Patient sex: M
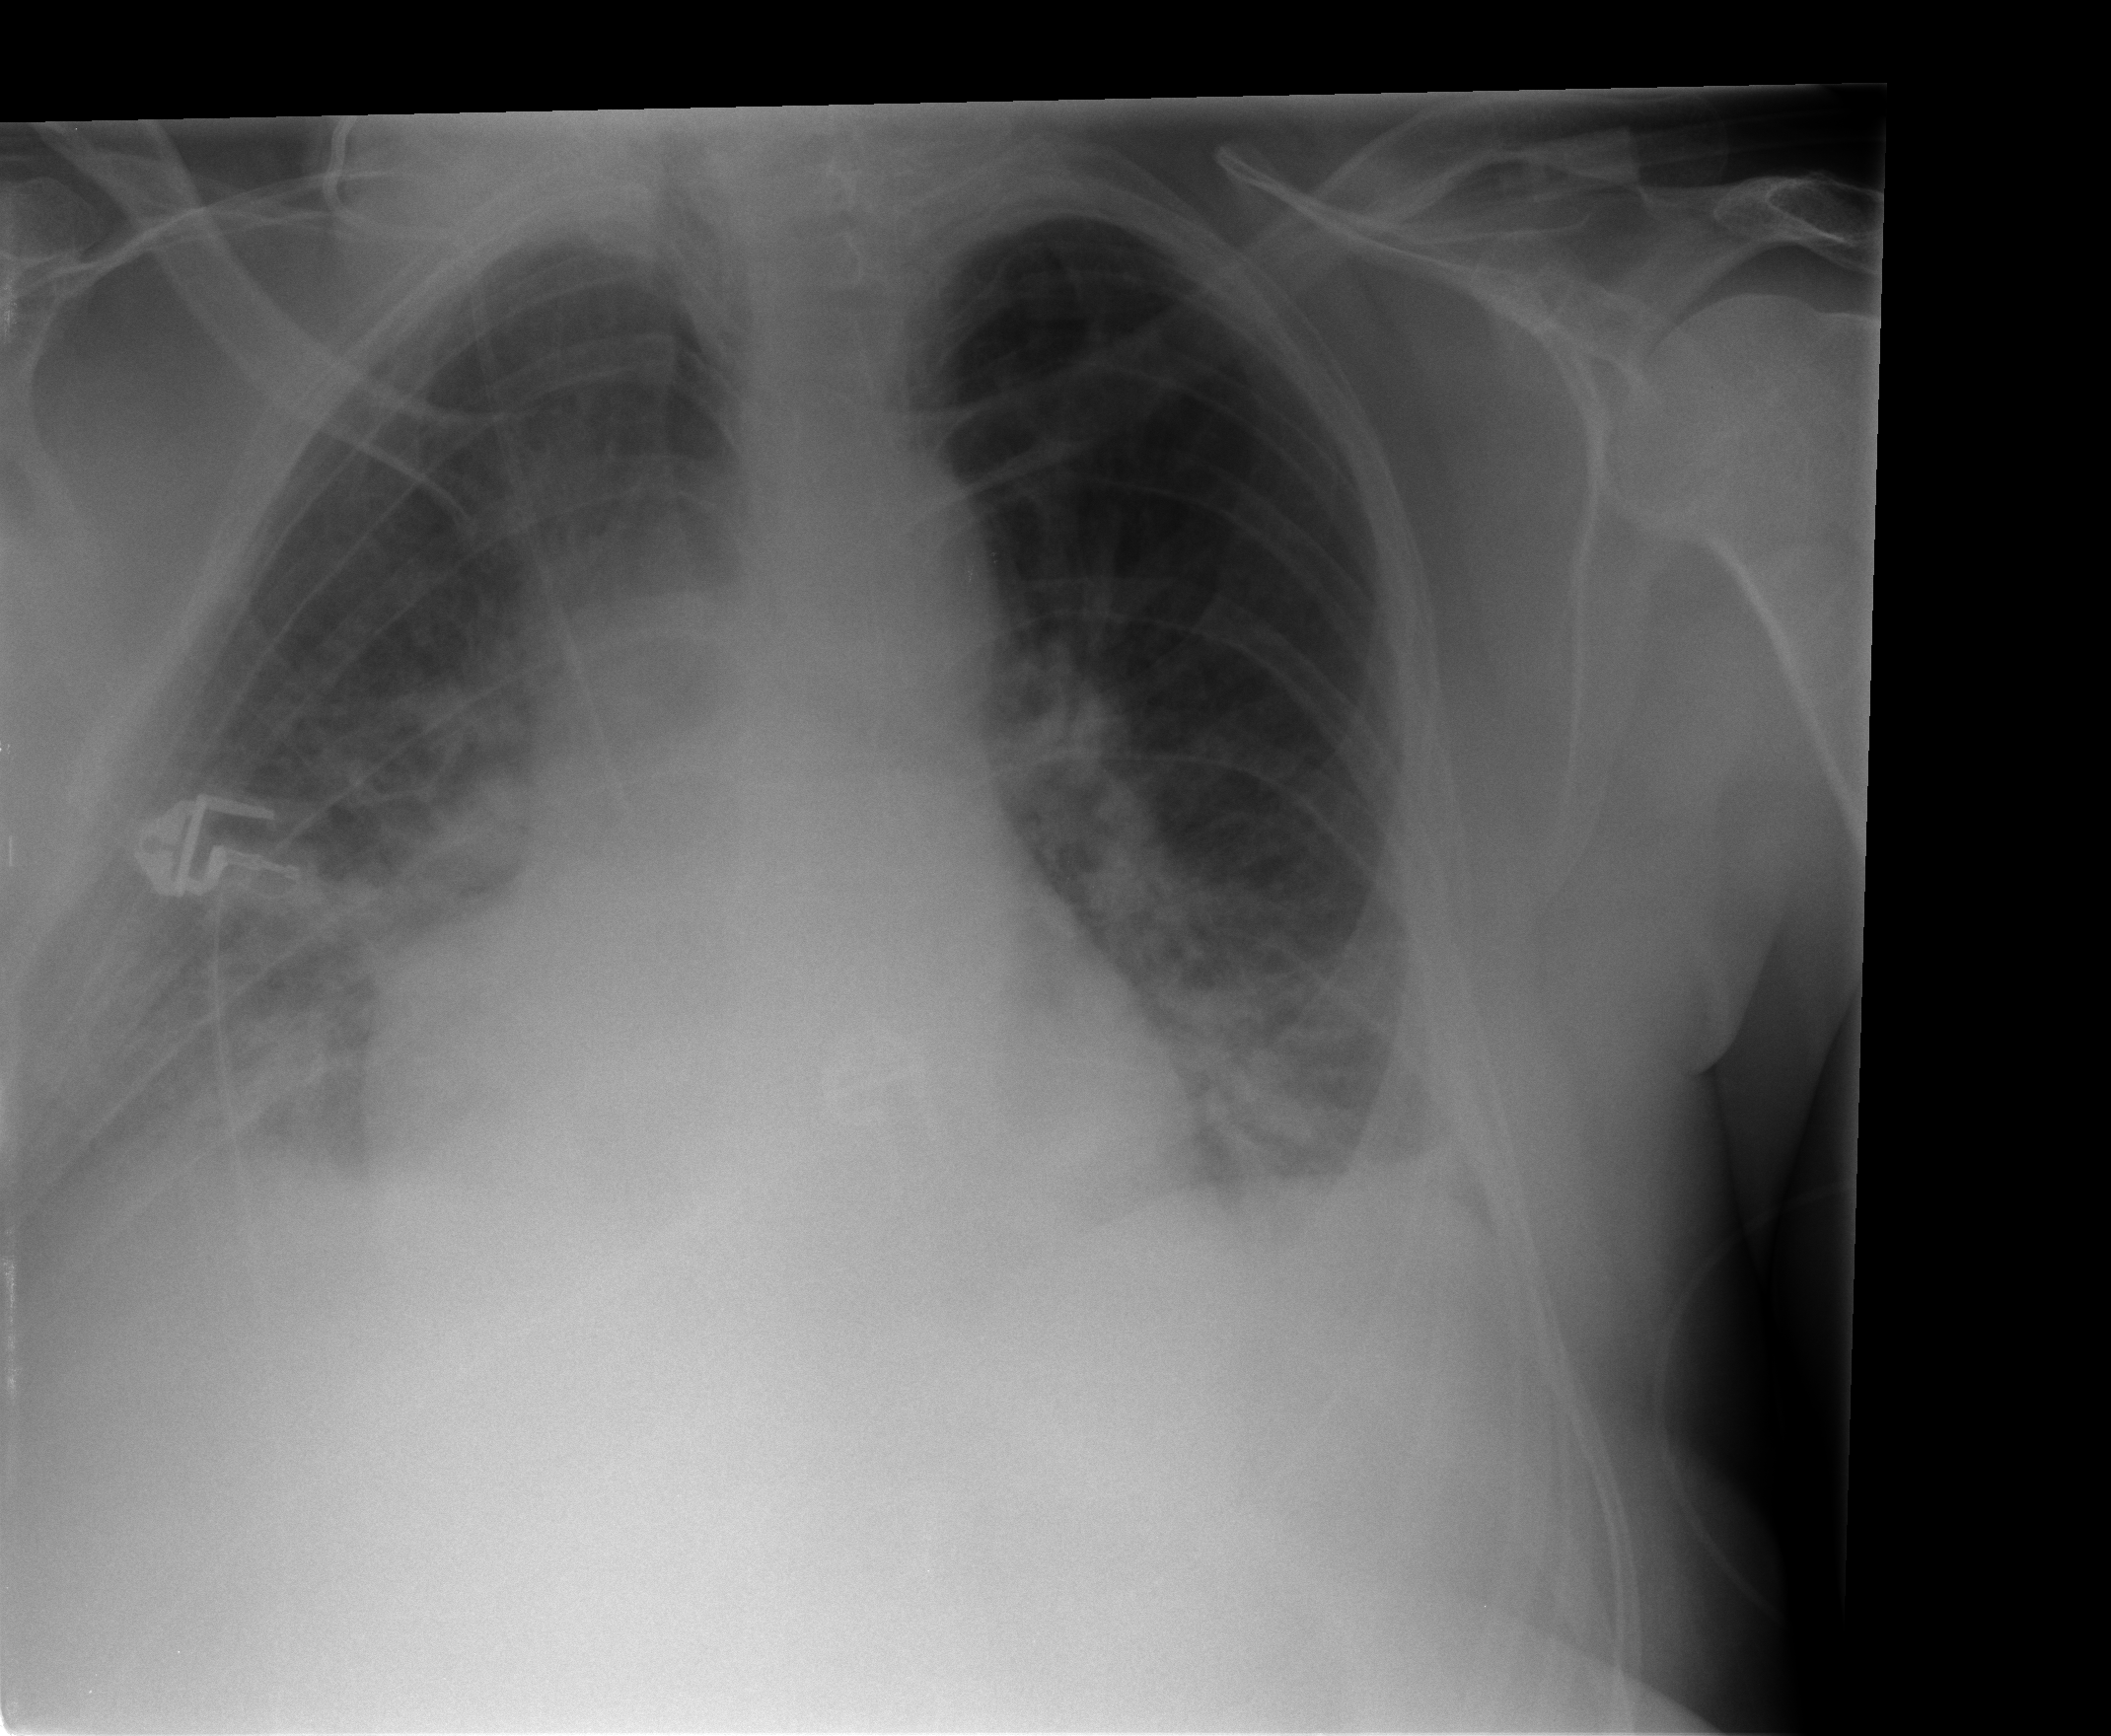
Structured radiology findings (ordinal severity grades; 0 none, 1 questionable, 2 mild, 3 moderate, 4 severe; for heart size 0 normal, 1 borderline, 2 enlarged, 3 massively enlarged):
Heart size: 0
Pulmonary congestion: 0
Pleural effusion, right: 2
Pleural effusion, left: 1
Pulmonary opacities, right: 2
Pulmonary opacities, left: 0
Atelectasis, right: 2
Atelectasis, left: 1